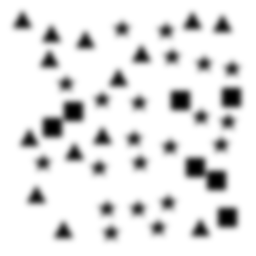
Squares: 7
Triangles: 14
Stars: 21
Total shapes: 42